Field crop: maize
Growth stage: 2
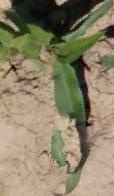
Species: maize